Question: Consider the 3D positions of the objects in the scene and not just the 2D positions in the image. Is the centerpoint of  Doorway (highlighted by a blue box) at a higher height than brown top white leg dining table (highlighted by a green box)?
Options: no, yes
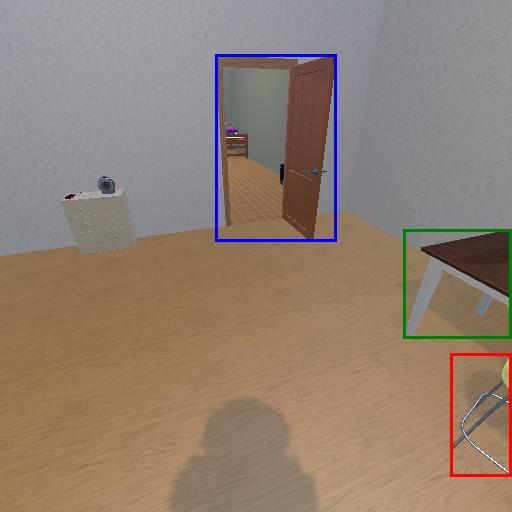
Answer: no